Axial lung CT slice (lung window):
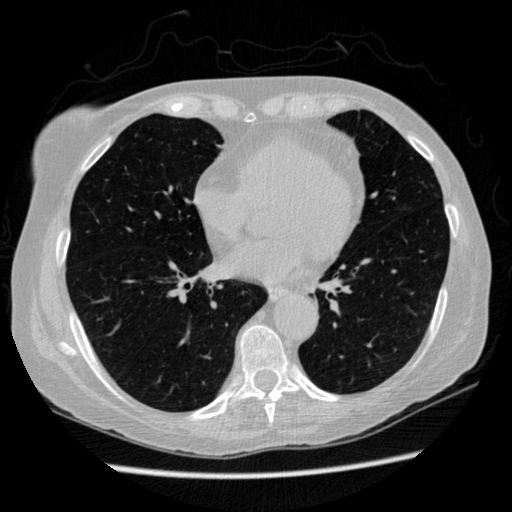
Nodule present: no